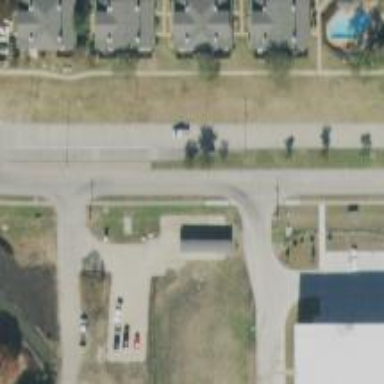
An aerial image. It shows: Tertiary road.